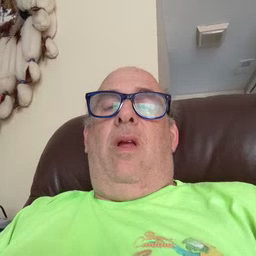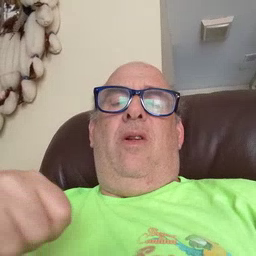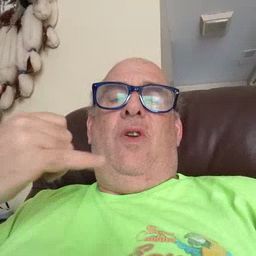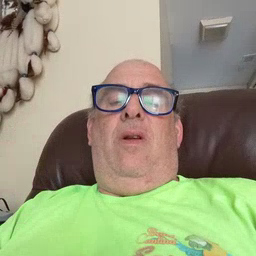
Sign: jacket